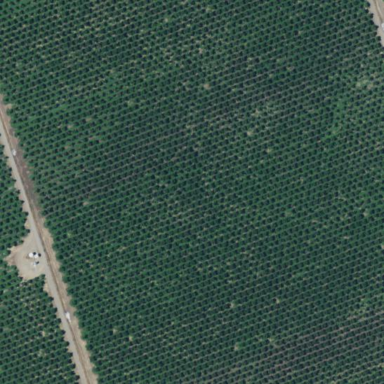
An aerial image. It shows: Orchard.